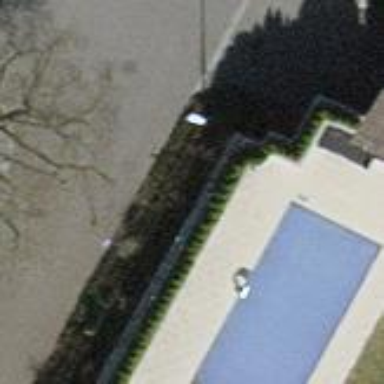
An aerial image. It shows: Swimming pool located in leisure land.